Question: I was investigating String.Concat : (Reflector)

very strange :
the have the values array ,
they creating a NEW ARRAY for which later they send him to 'ConcatArray'.
Question :
Why they created a array ? they had 'values' from the first place...
## edit
code :
'''
public static string Concat(params string[] values)
{
if (values == null)
{
throw new ArgumentNullException("values");
}
int totalLength = 0;
string[] strArray = new string[values.Length];
for (int i = 0; i < values.Length; i++)
{
string str = values[i];
strArray[i] = (str == null) ? Empty : str;
totalLength += strArray[i].Length;
if (totalLength < 0)
{
throw new OutOfMemoryException();
}
}
return ConcatArray(strArray, totalLength);
}
'''
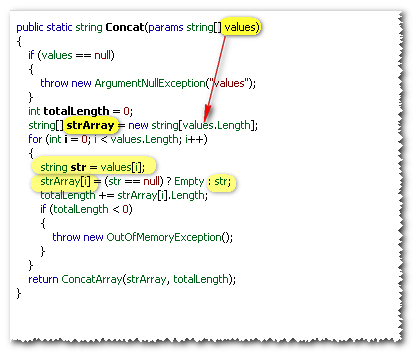
Answer: Well for one thing, it means that the contents of the new array can be trusted to be non-null.... and unchanging.
Without that copying, another thread modify the original array during the call to 'ConcatArray', which presumably could throw an exception or even trigger a security bug. With the copying, the input array can be changed at any time - each element will be read exactly once, so there can be no inconsistency. (The result may be a mixture of old and new elements, but you won't end up with memory corruption.)
Suppose 'ConcatArray' is trusted to do bulk copying out of the strings in the array it's passed, without checking for buffer overflow. Then if you change the input array at just the right time, you could end up writing outside the allocated memory. Badness. With this defensive copy, the system can be sure that the total length really is the total length.
---
Well, unless reflection is used to change the contents of a string. But that can't be done without fairly high permissions - whereas changing the contents of an array is easy.